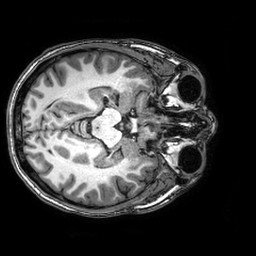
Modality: T1w
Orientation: axial
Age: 33
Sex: male
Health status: healthy